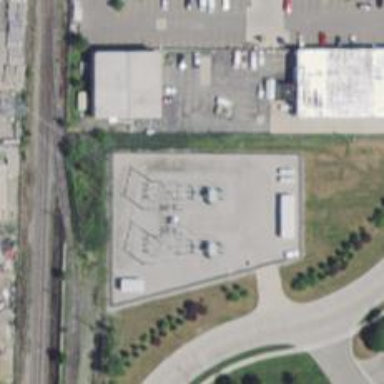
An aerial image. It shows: Switch used for power control.